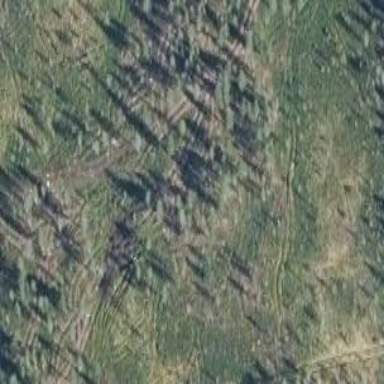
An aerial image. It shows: Forest area.